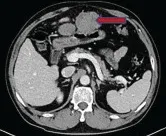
Imaging performance. (G-I) In April 2022, Chest CT showed that the size of the anterior mediastinal hypodense foci was similar to that before. CT of abdominopelvic cavity showed multiple posterior peritoneal and perihepatic occupations with increased lesion extent compared to previous CT, and some of the lesions were new. Suspicious new nodules in segment VI of the liver, and efficacy evaluation of PD.
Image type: radiology (ct)